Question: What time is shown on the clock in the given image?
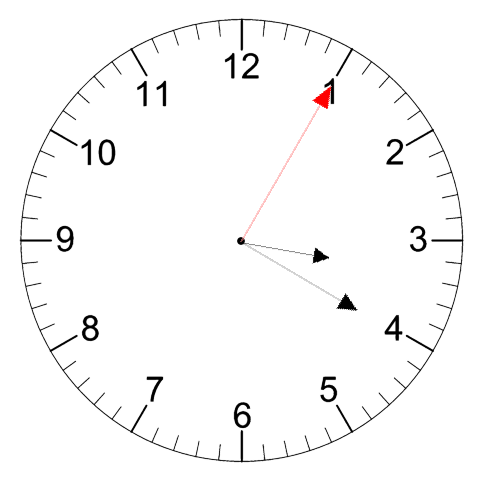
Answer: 03:20:05